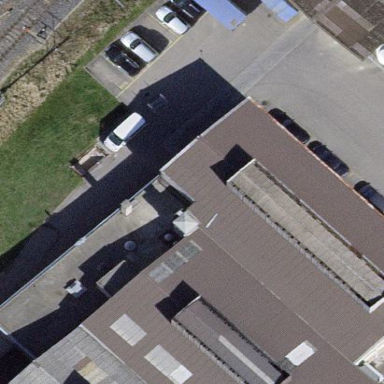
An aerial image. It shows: Building with gabled roof. The roof is gray and the building is beige.